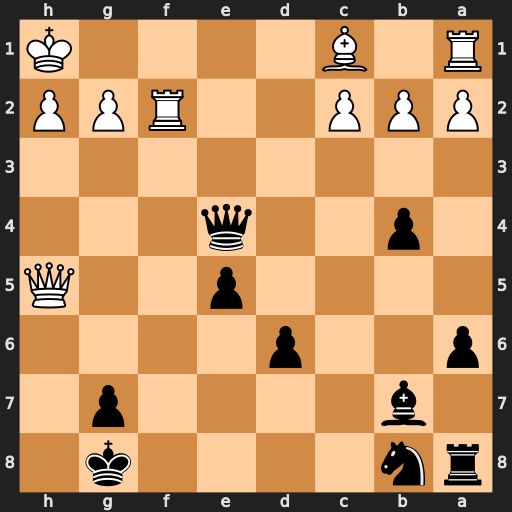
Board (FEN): rn4k1/1b4p1/p2p4/4p2Q/1p2q3/8/PPP2RPP/R1B4K
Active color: b
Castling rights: -
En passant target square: -
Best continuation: Qe1+ Rf1 Qxf1#